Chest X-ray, PA view. Patient: 50 years old, sex M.
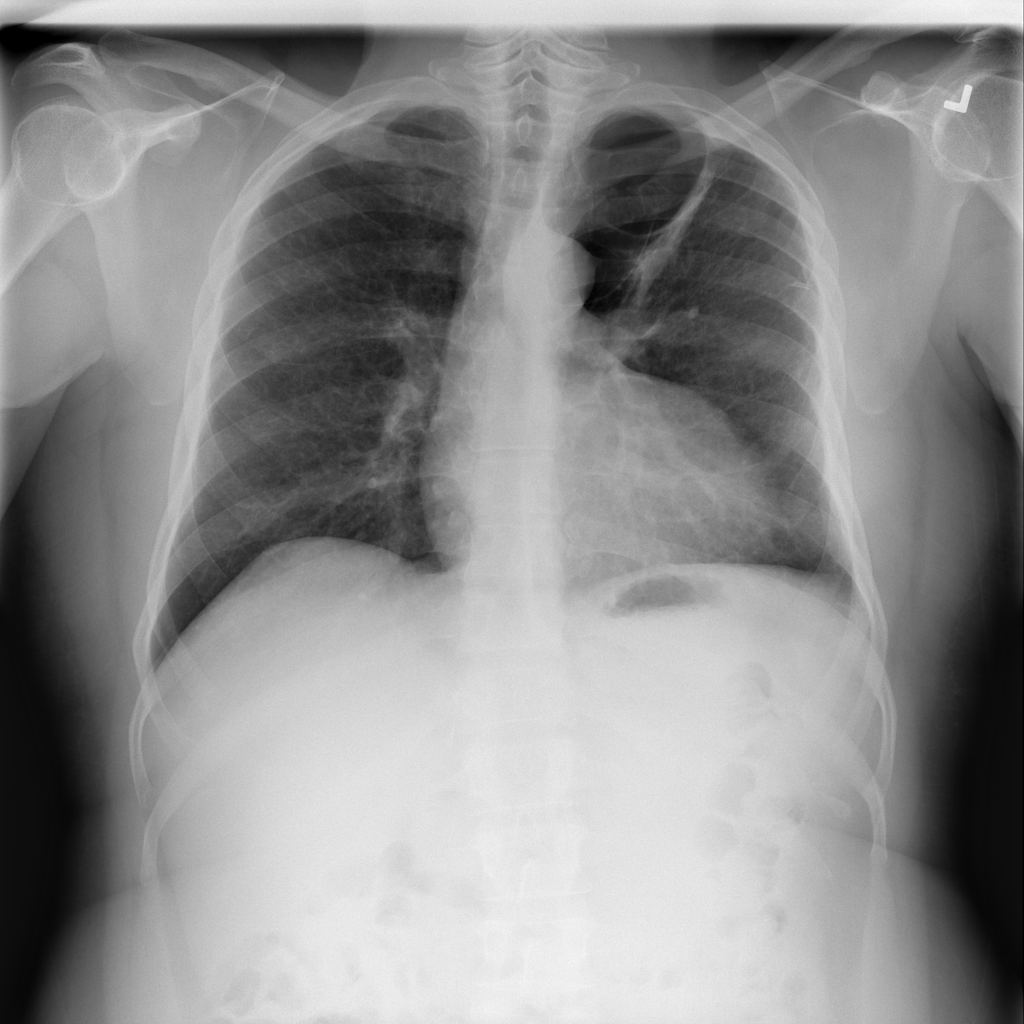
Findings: No Finding